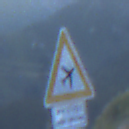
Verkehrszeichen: FlugbetriebLinks
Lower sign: ZeitangabenMitBeschraenkungAufWochentage7
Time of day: SunriseSunset
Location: Outdoor (RoadRail)
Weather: Clear
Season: NotSpecified
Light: Natural